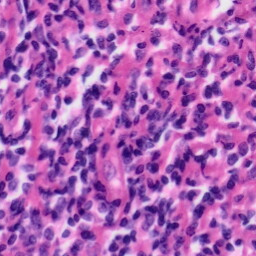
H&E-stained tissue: Tonsil